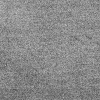
Atmospheric dust classification: dusty